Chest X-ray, PA view. Patient: 60 years old, sex F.
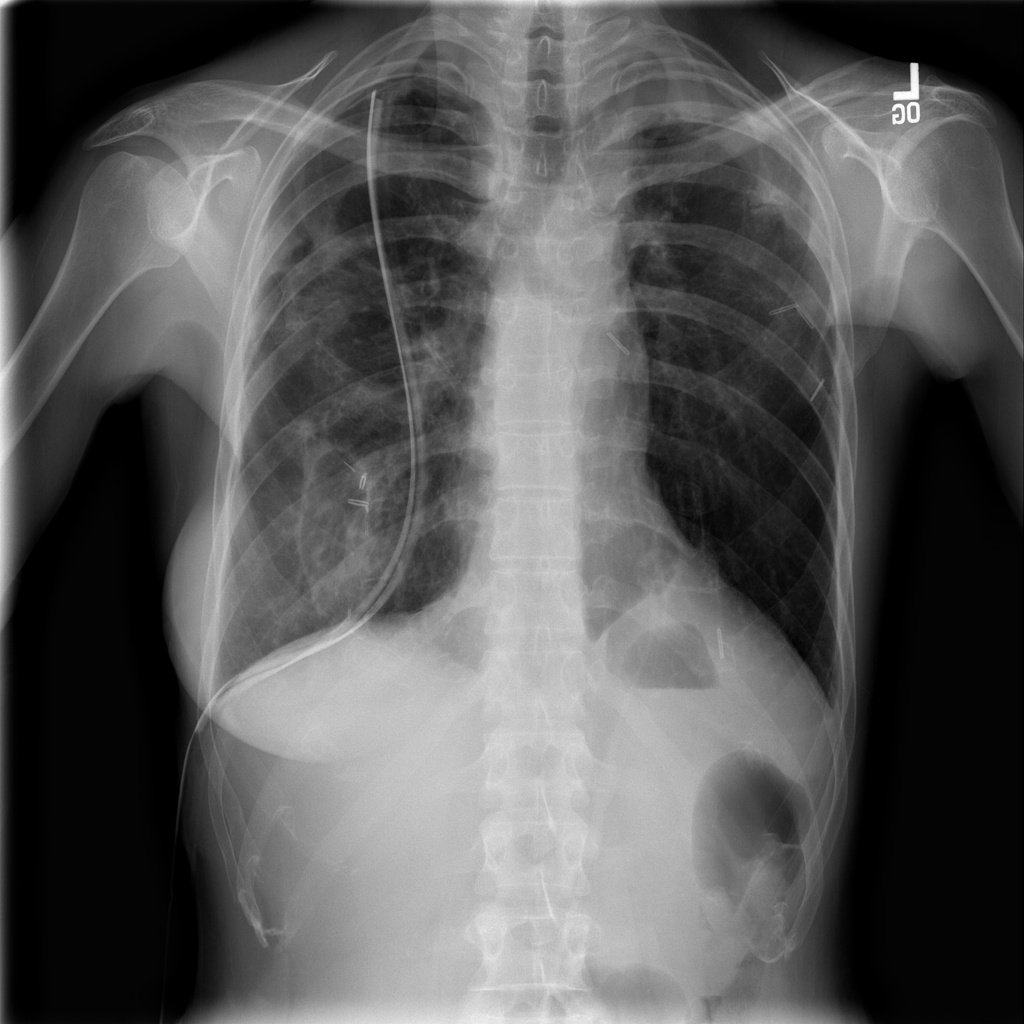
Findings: Pleural_Thickening, Pneumothorax